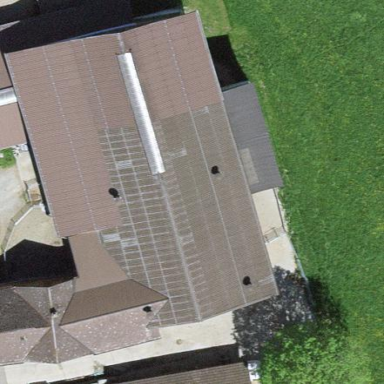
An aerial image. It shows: Farm building.